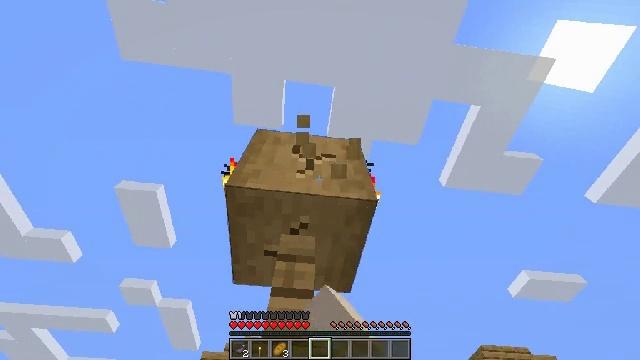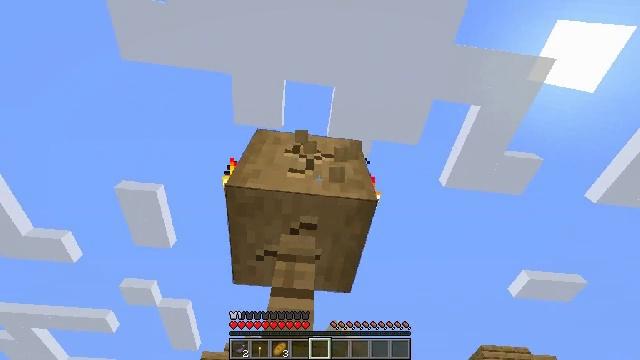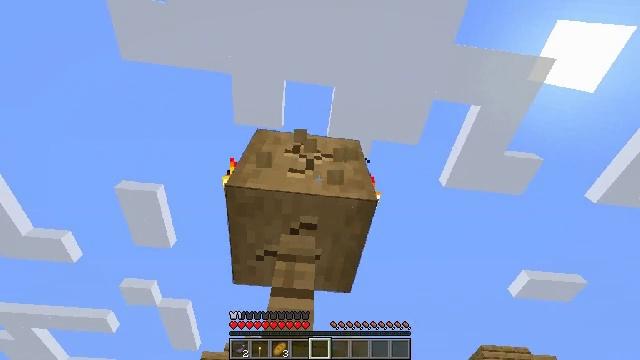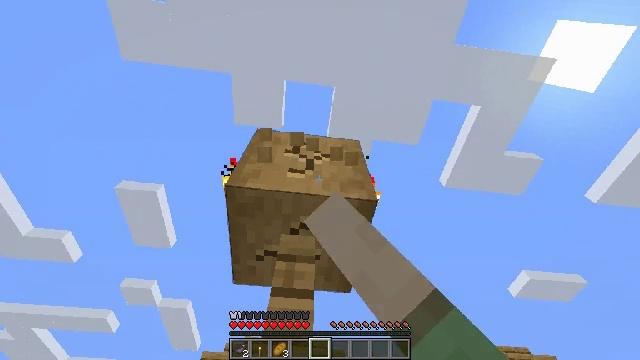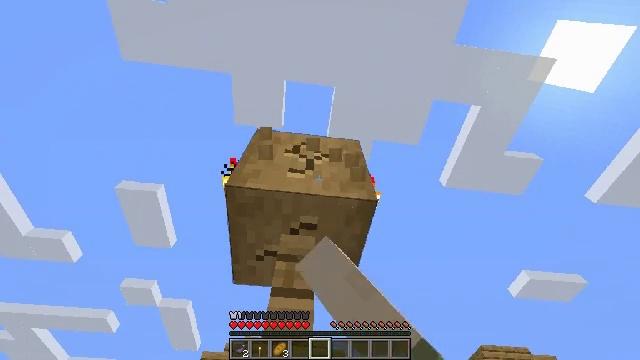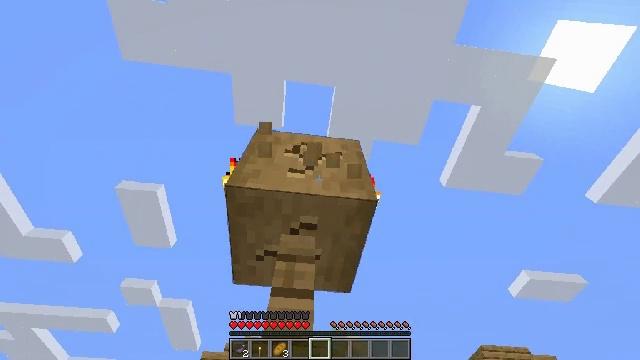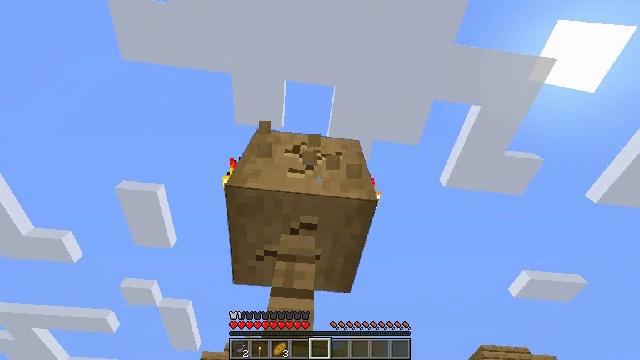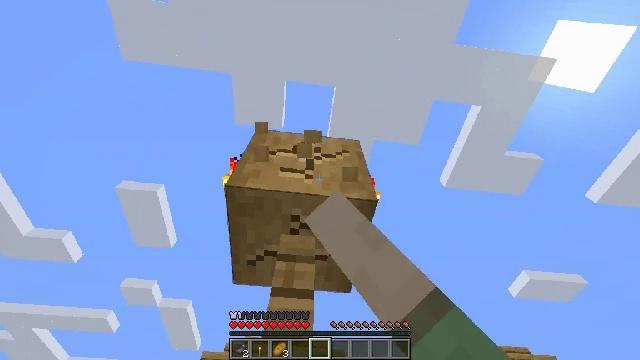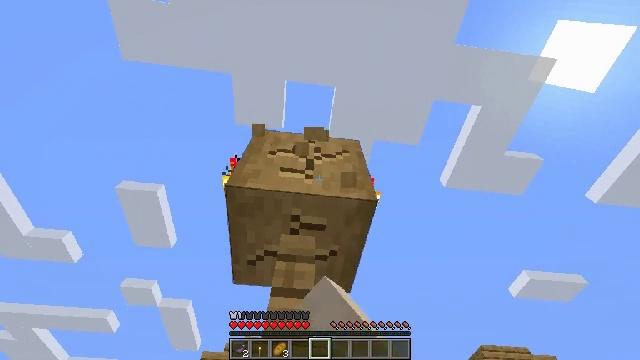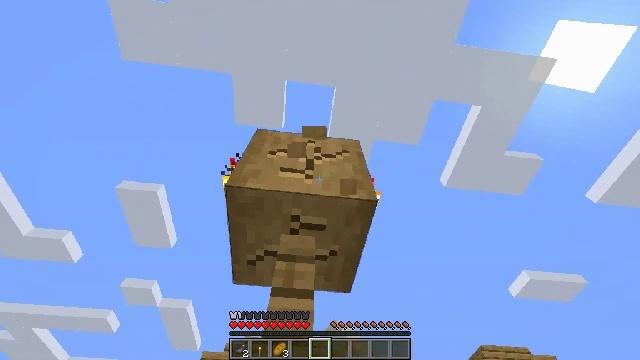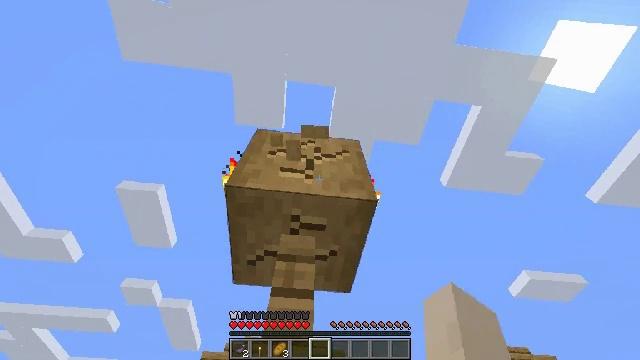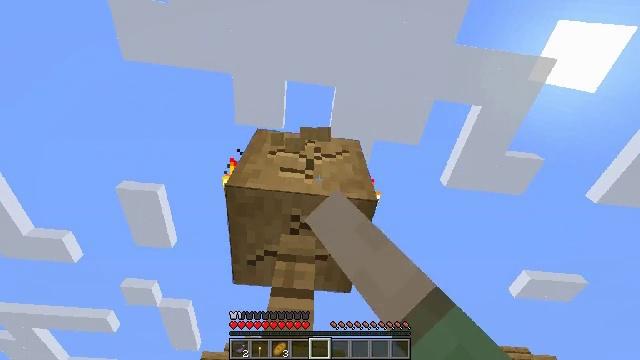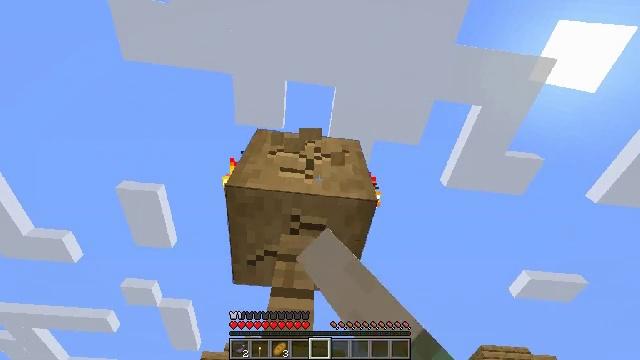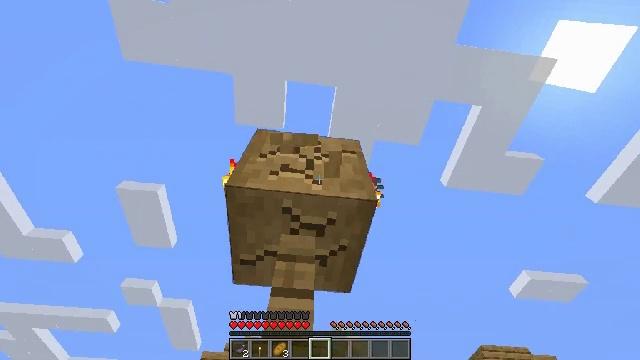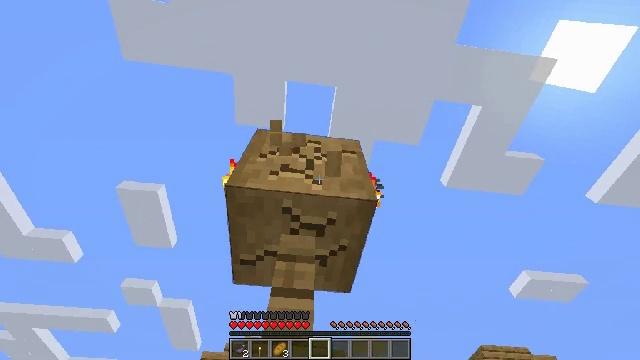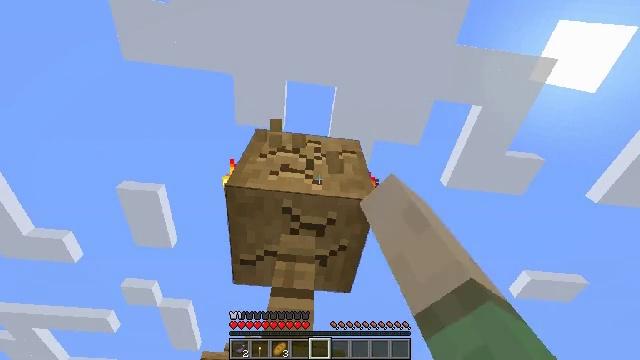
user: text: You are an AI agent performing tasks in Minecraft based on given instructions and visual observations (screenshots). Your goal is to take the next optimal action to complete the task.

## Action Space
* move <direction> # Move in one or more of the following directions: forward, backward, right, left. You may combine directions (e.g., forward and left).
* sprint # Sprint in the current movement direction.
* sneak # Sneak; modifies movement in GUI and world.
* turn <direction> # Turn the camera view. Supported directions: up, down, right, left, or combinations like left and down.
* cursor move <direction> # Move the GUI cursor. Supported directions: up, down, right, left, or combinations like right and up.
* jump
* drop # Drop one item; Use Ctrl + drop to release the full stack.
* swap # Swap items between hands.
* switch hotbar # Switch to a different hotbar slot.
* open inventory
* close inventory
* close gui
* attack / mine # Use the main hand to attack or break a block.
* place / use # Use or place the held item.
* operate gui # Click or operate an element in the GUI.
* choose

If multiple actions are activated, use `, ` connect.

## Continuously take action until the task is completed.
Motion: motion action
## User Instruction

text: Gather stripped oak wood for building.
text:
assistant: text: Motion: attack / mine
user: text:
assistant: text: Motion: attack / mine
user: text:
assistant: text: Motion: attack / mine
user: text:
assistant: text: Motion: attack / mine
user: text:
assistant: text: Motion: attack / mine
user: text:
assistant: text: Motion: attack / mine
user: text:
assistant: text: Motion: attack / mine
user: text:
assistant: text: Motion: attack / mine
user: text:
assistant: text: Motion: attack / mine
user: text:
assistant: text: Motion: attack / mine
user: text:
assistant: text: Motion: attack / mine
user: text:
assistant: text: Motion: attack / mine
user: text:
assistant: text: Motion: attack / mine
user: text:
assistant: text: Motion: attack / mine
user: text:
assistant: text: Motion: attack / mine
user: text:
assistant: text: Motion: attack / mine
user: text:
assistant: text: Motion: attack / mine
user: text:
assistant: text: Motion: attack / mine
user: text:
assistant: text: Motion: attack / mine
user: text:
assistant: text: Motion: attack / mine
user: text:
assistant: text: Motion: attack / mine
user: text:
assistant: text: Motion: attack / mine
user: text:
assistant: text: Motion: attack / mine
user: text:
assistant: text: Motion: attack / mine
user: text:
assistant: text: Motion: attack / mine
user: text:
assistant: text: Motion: attack / mine
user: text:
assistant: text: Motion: attack / mine
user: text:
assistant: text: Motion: no_op
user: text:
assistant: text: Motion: no_op
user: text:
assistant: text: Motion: no_op